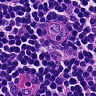
Metastatic tissue present: no